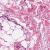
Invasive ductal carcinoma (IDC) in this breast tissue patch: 0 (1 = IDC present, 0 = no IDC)